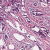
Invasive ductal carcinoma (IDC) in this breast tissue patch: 0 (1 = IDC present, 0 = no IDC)